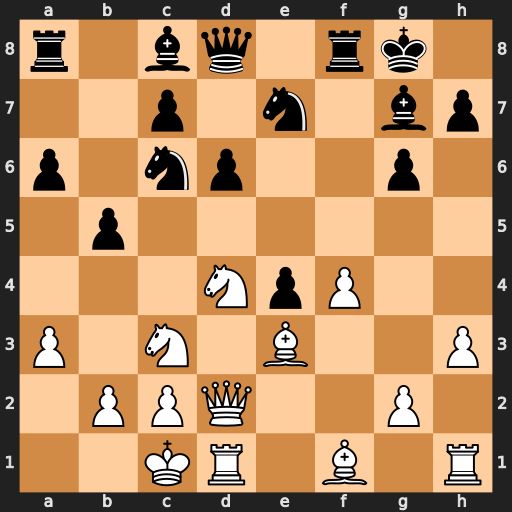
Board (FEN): r1bq1rk1/2p1n1bp/p1np2p1/1p6/3NpP2/P1N1B2P/1PPQ2P1/2KR1B1R
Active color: w
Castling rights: -
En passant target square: -
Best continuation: Nxc6 Nxc6 Qd5+ Rf7 Qxc6